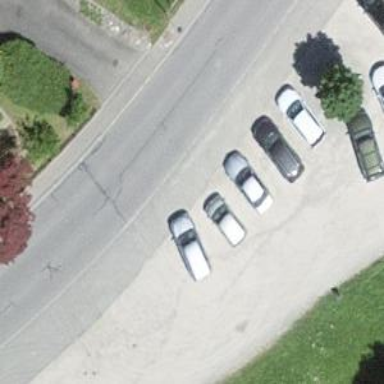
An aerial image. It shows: Parking area with fine gravel surface.